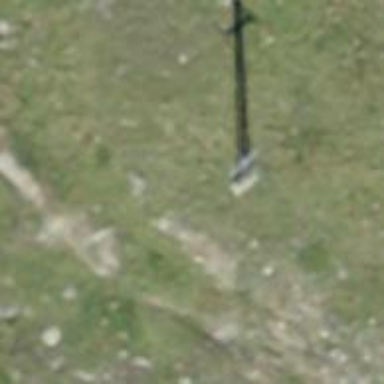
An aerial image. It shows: Power pole.